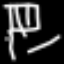
Label: chair